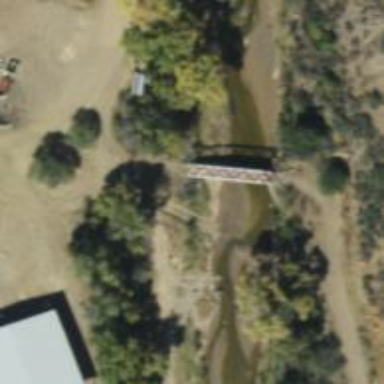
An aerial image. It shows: Track road leading to low water crossing bridge.